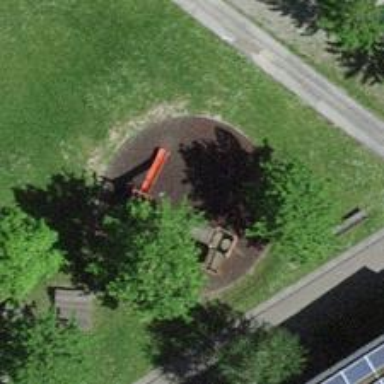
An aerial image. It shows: Playground area for leisure activities on the land.